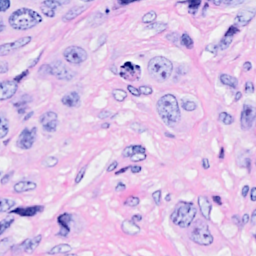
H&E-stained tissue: Breast